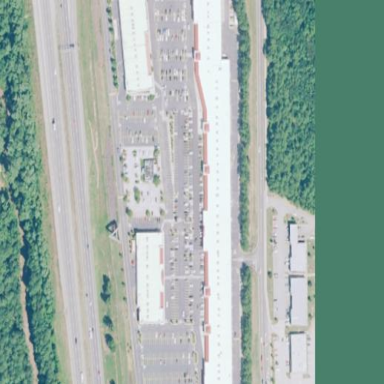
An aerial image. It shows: Mall building.